Field crop: maize
Growth stage: 2
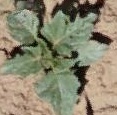
Species: datura